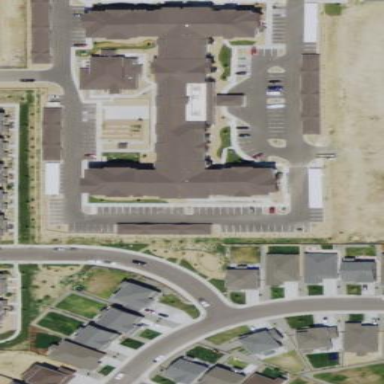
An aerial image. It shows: Residential building that serves as nursing home.